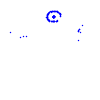
Particle: proton